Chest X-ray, PA view. Patient: 35 years old, sex F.
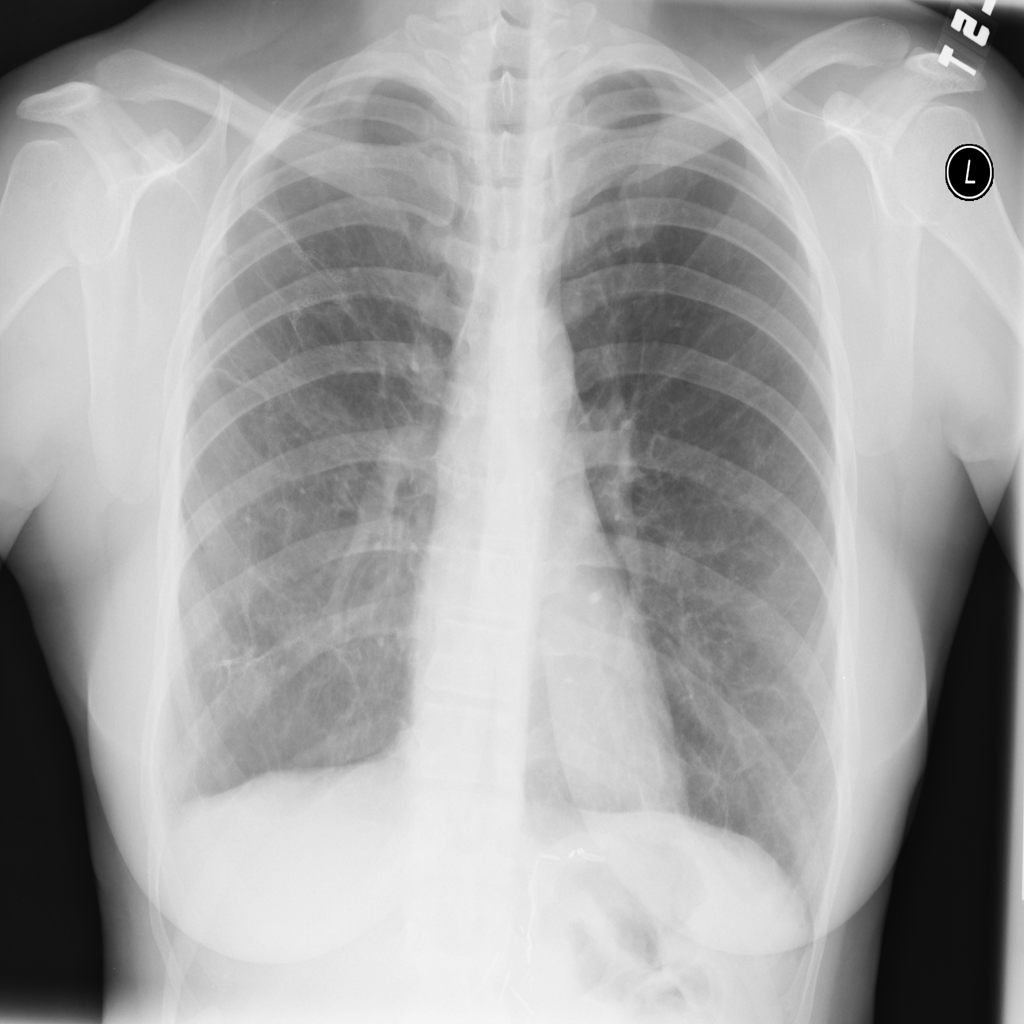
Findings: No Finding